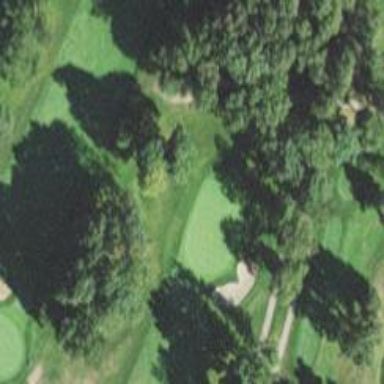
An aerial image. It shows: View of golf hole.